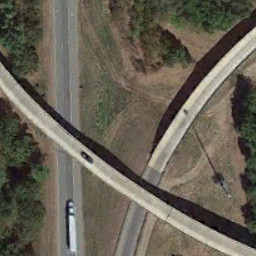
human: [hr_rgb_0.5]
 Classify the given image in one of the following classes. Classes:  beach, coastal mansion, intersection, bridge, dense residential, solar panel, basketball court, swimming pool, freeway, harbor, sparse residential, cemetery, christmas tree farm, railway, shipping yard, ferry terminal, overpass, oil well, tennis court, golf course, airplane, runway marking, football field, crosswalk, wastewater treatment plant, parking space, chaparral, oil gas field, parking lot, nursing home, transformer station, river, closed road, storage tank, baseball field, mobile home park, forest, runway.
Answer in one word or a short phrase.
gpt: overpass